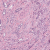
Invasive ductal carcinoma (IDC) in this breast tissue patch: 1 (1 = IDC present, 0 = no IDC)